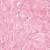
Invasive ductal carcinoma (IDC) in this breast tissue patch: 0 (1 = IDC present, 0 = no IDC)